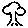
Label: tree